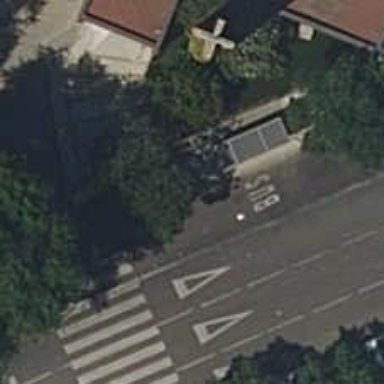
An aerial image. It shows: Bus stop with shelter. It is platform for public transport.